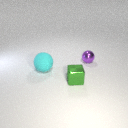
large cyan rubber sphere behind small green metal cube